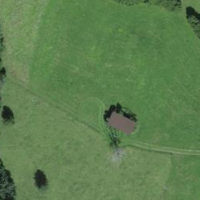
EUNIS habitat code: 24
Species observed at this site:
Geranium pyrenaicum